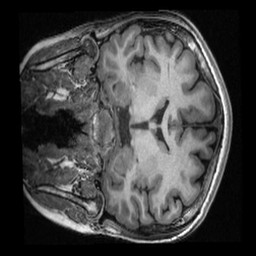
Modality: T1w
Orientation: coronal
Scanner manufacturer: ge
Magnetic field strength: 3 T
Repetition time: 0.007688 s
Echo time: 0.002936 s